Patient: sex F, age 43
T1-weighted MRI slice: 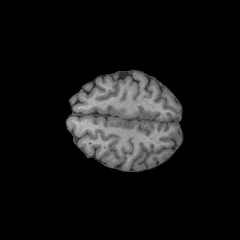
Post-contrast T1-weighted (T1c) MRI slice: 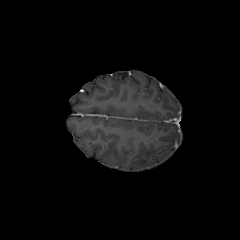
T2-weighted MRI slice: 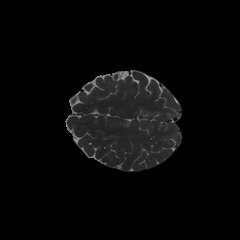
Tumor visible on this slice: no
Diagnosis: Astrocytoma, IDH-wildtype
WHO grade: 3